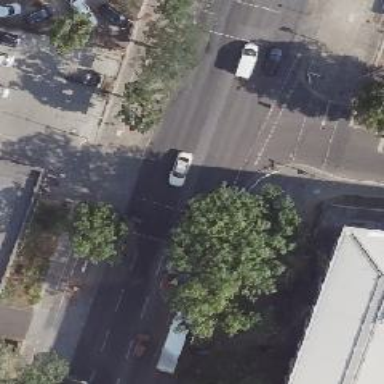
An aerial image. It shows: Road with traffic signals for signaling.